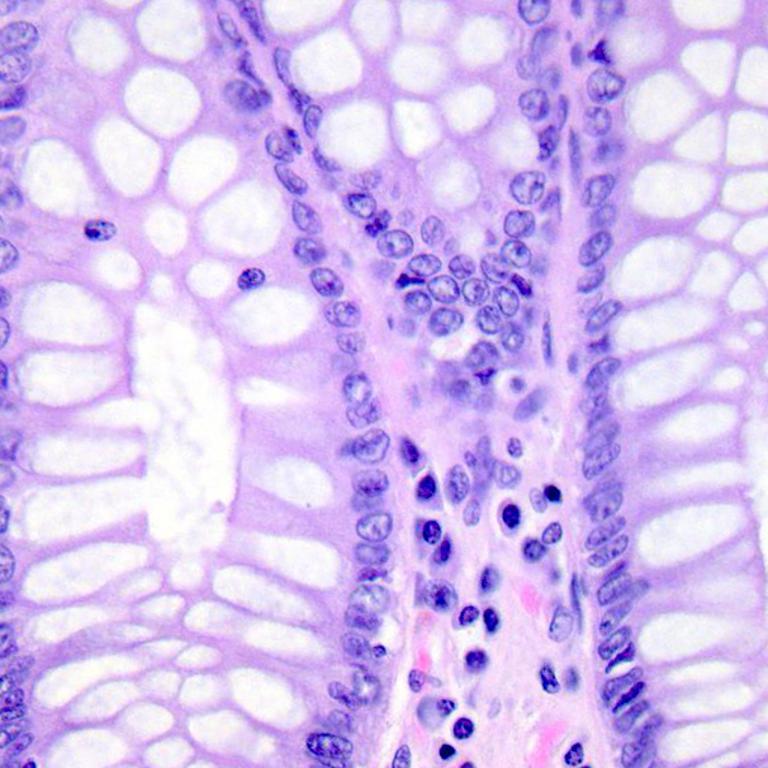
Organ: colon
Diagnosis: benign